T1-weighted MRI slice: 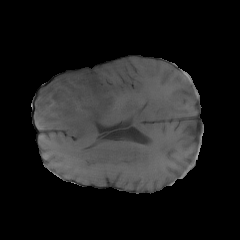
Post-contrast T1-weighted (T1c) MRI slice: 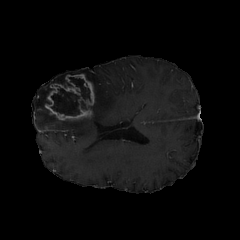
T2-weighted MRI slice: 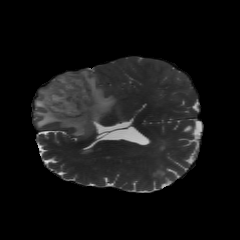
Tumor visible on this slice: yes